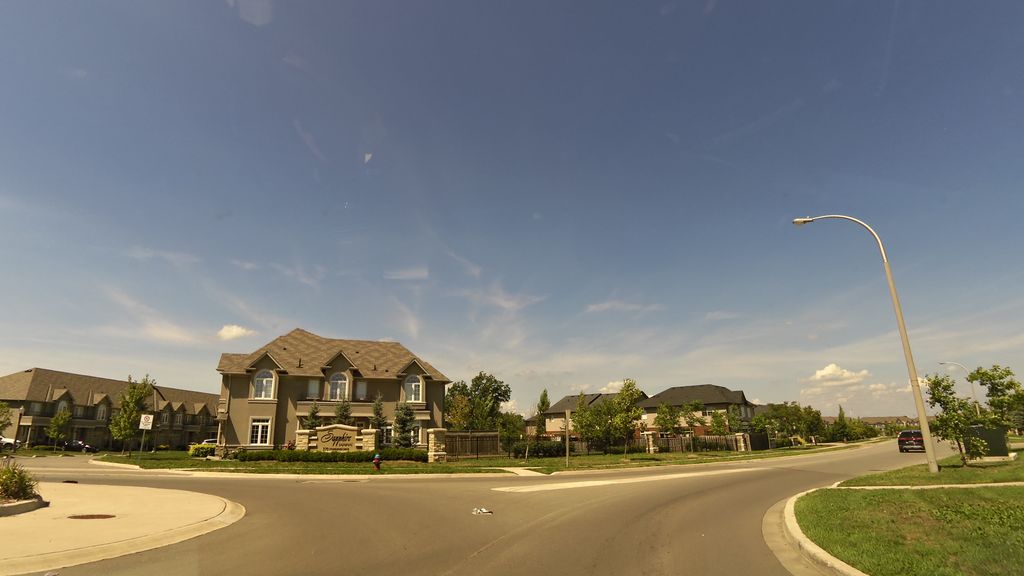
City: hamilton